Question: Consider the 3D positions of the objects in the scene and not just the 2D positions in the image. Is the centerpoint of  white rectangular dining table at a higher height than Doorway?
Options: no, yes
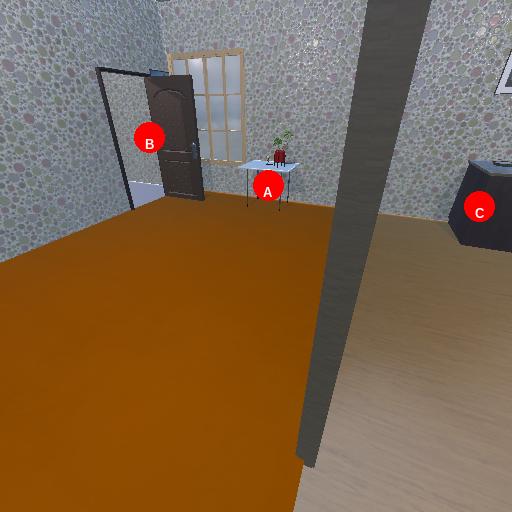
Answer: no